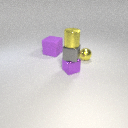
small purple metal cube to the left of small yellow metal sphere